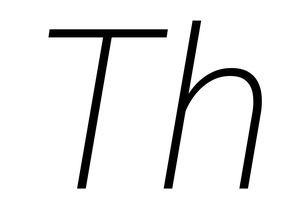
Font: Roboto-Italic_ExtraLight_Italic